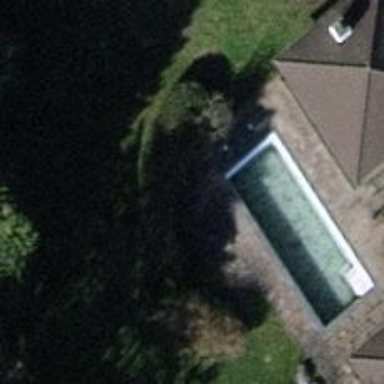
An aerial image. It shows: Outdoor swimming pool on leisure land.